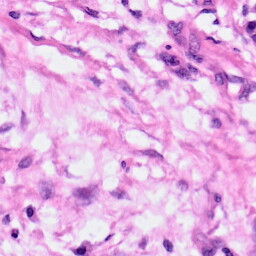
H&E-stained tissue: Pancreatic